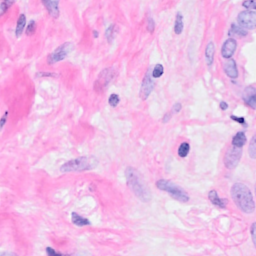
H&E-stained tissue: Breast